Platform: macOS
Application: Chrome
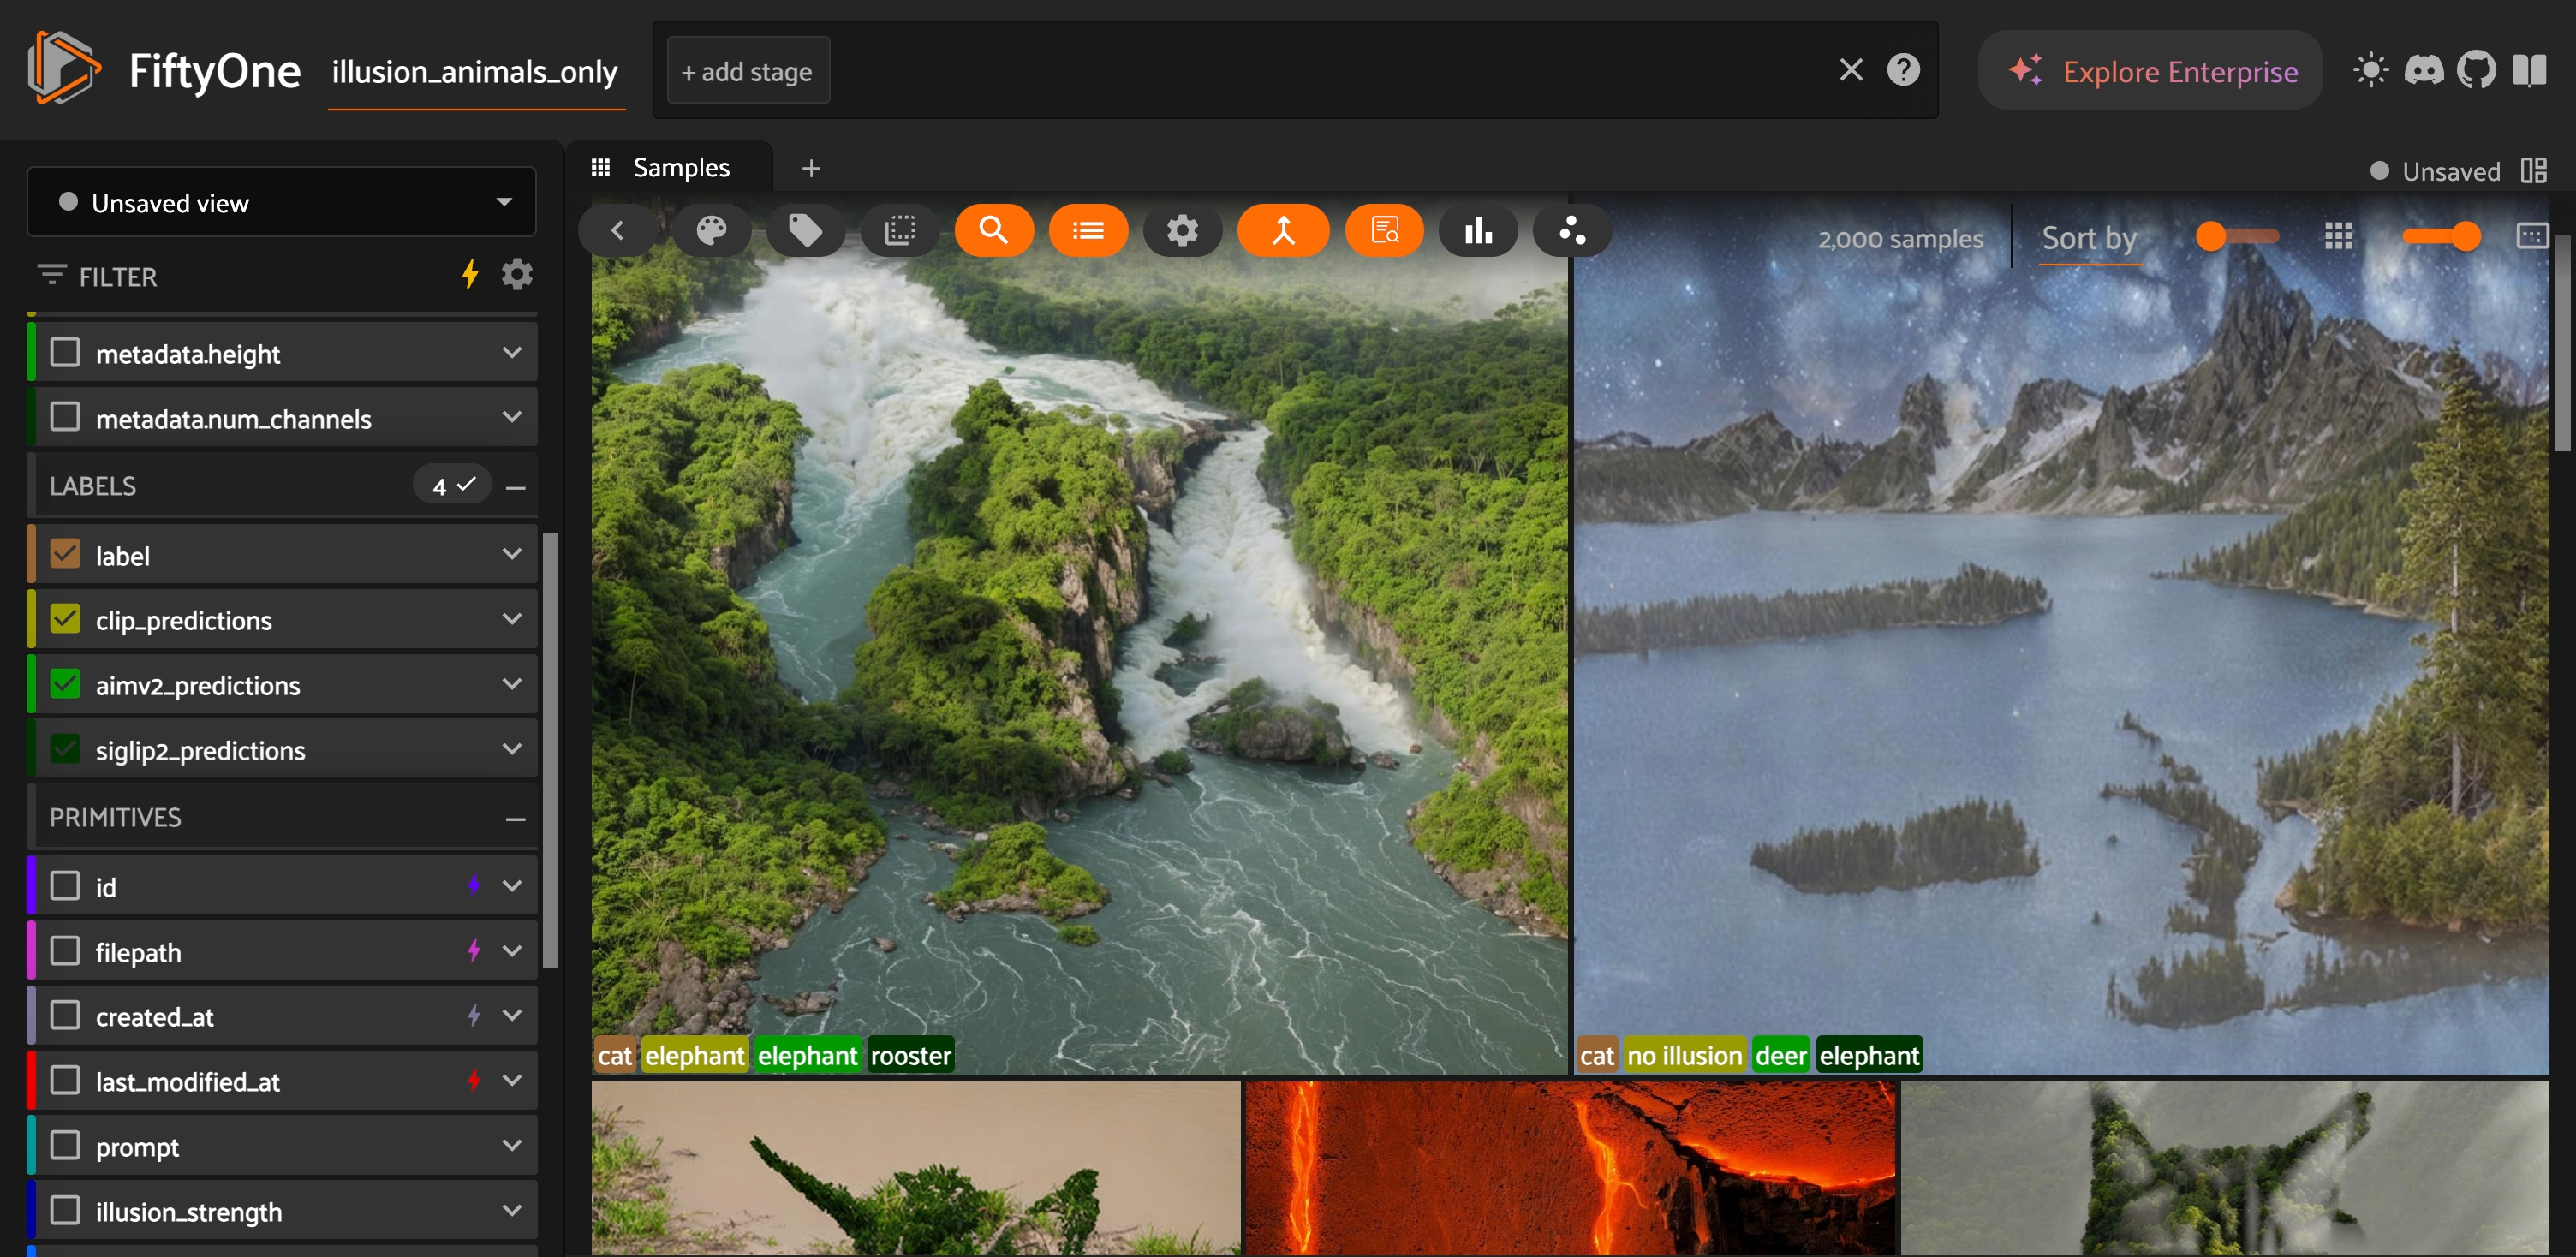
task_description: Open the embeddings panel
action_type: click
element_info: Icon
steps_since_start: 1